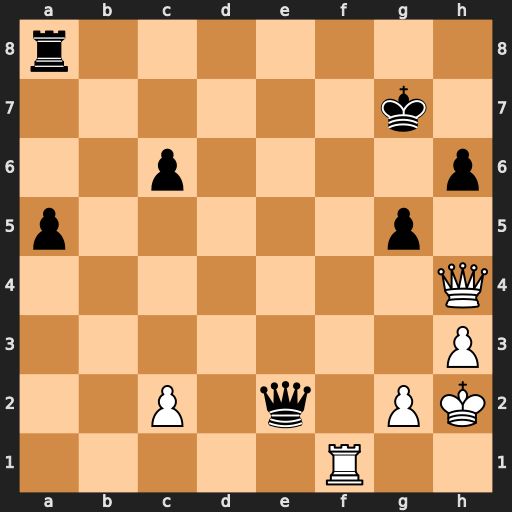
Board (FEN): r7/6k1/2p4p/p5p1/7Q/7P/2P1q1PK/5R2
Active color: w
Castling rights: -
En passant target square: -
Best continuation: Qd4+ Kg8 Rf6